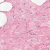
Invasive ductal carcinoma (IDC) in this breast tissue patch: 0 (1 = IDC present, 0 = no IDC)